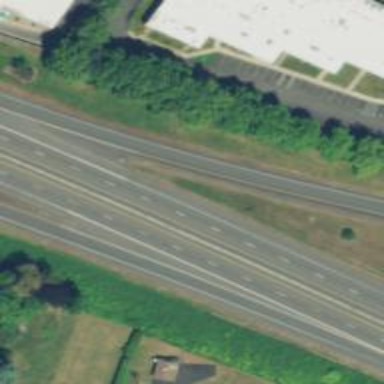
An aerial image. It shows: Trunk highway with expressway features.